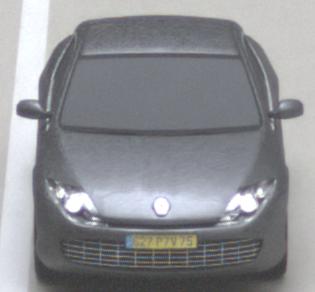
Make: Renault
Model: Laguna Coupé TCe 170
Detailed model: Laguna (III) Coupé
Model produced from: 2010/11
Model produced until: 2011/05
Doors: 2
Color: gray
Road condition: dry road
Daytime: midday
Contrast: medium contrast